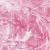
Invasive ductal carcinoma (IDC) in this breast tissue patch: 0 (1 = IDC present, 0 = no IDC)